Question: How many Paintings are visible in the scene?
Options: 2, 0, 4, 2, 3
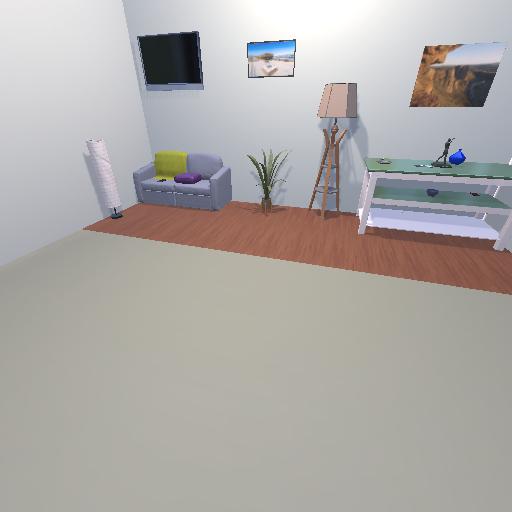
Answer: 2